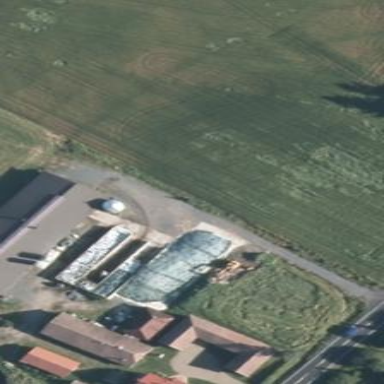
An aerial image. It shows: Farmyard area.